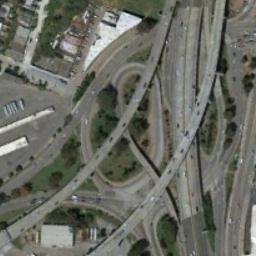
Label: overpass